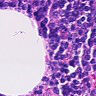
Metastatic tissue present: no